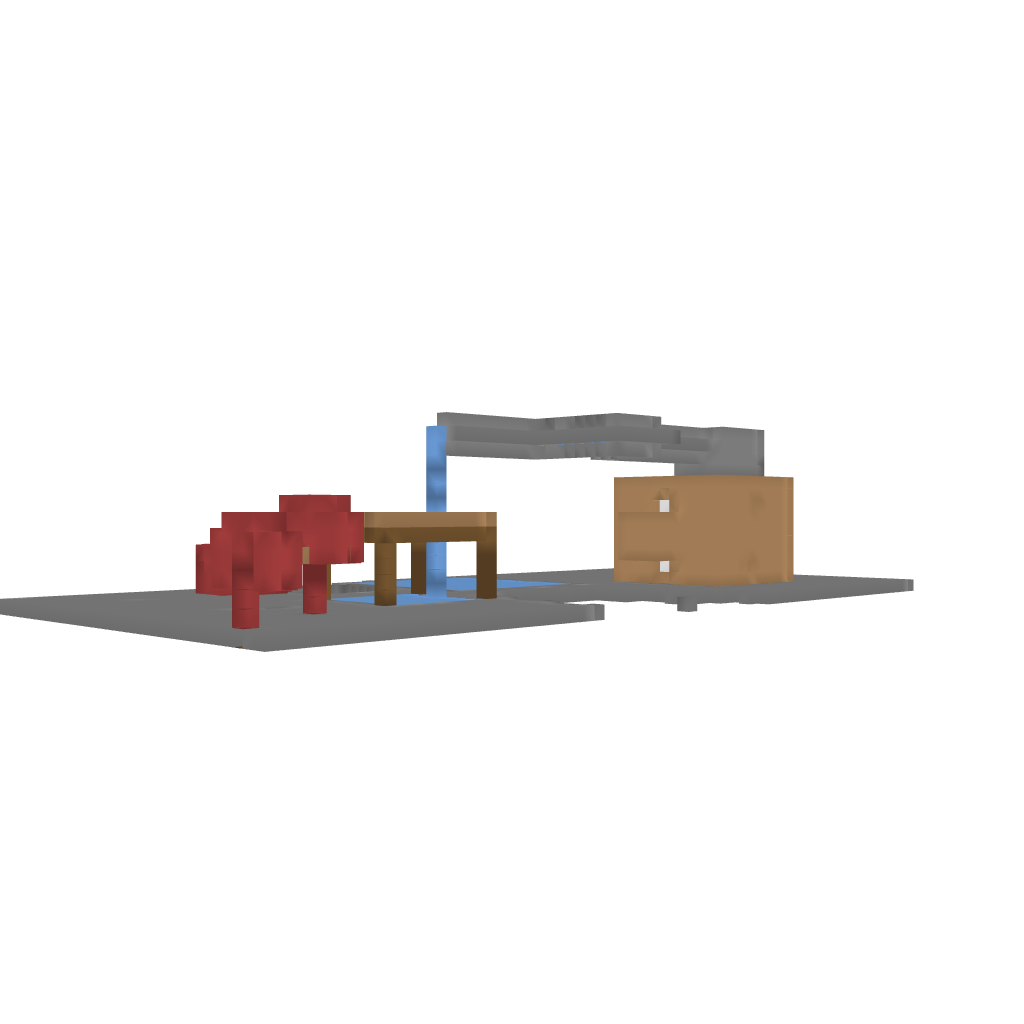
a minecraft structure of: home top bad low quality